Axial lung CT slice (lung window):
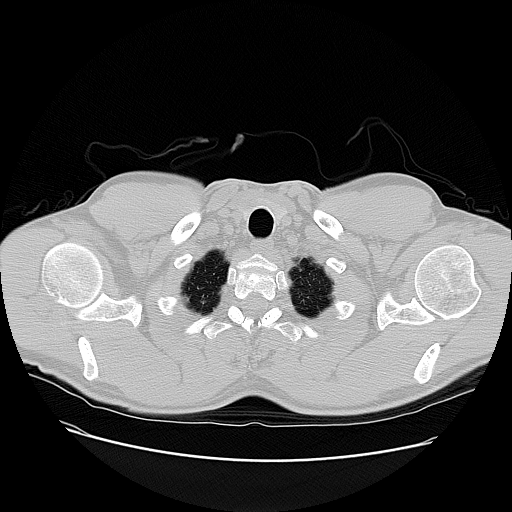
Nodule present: no